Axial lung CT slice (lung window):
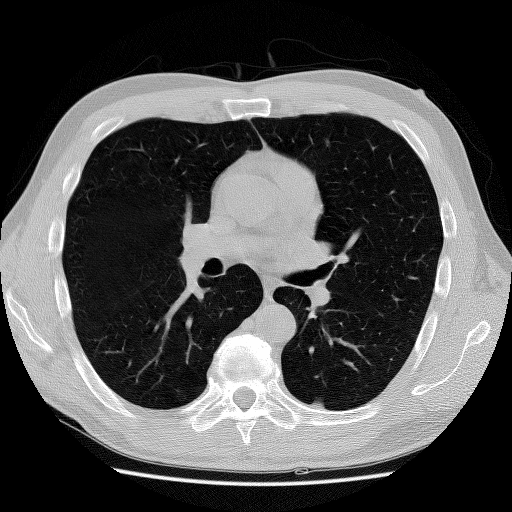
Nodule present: yes
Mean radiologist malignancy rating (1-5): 2